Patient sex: M
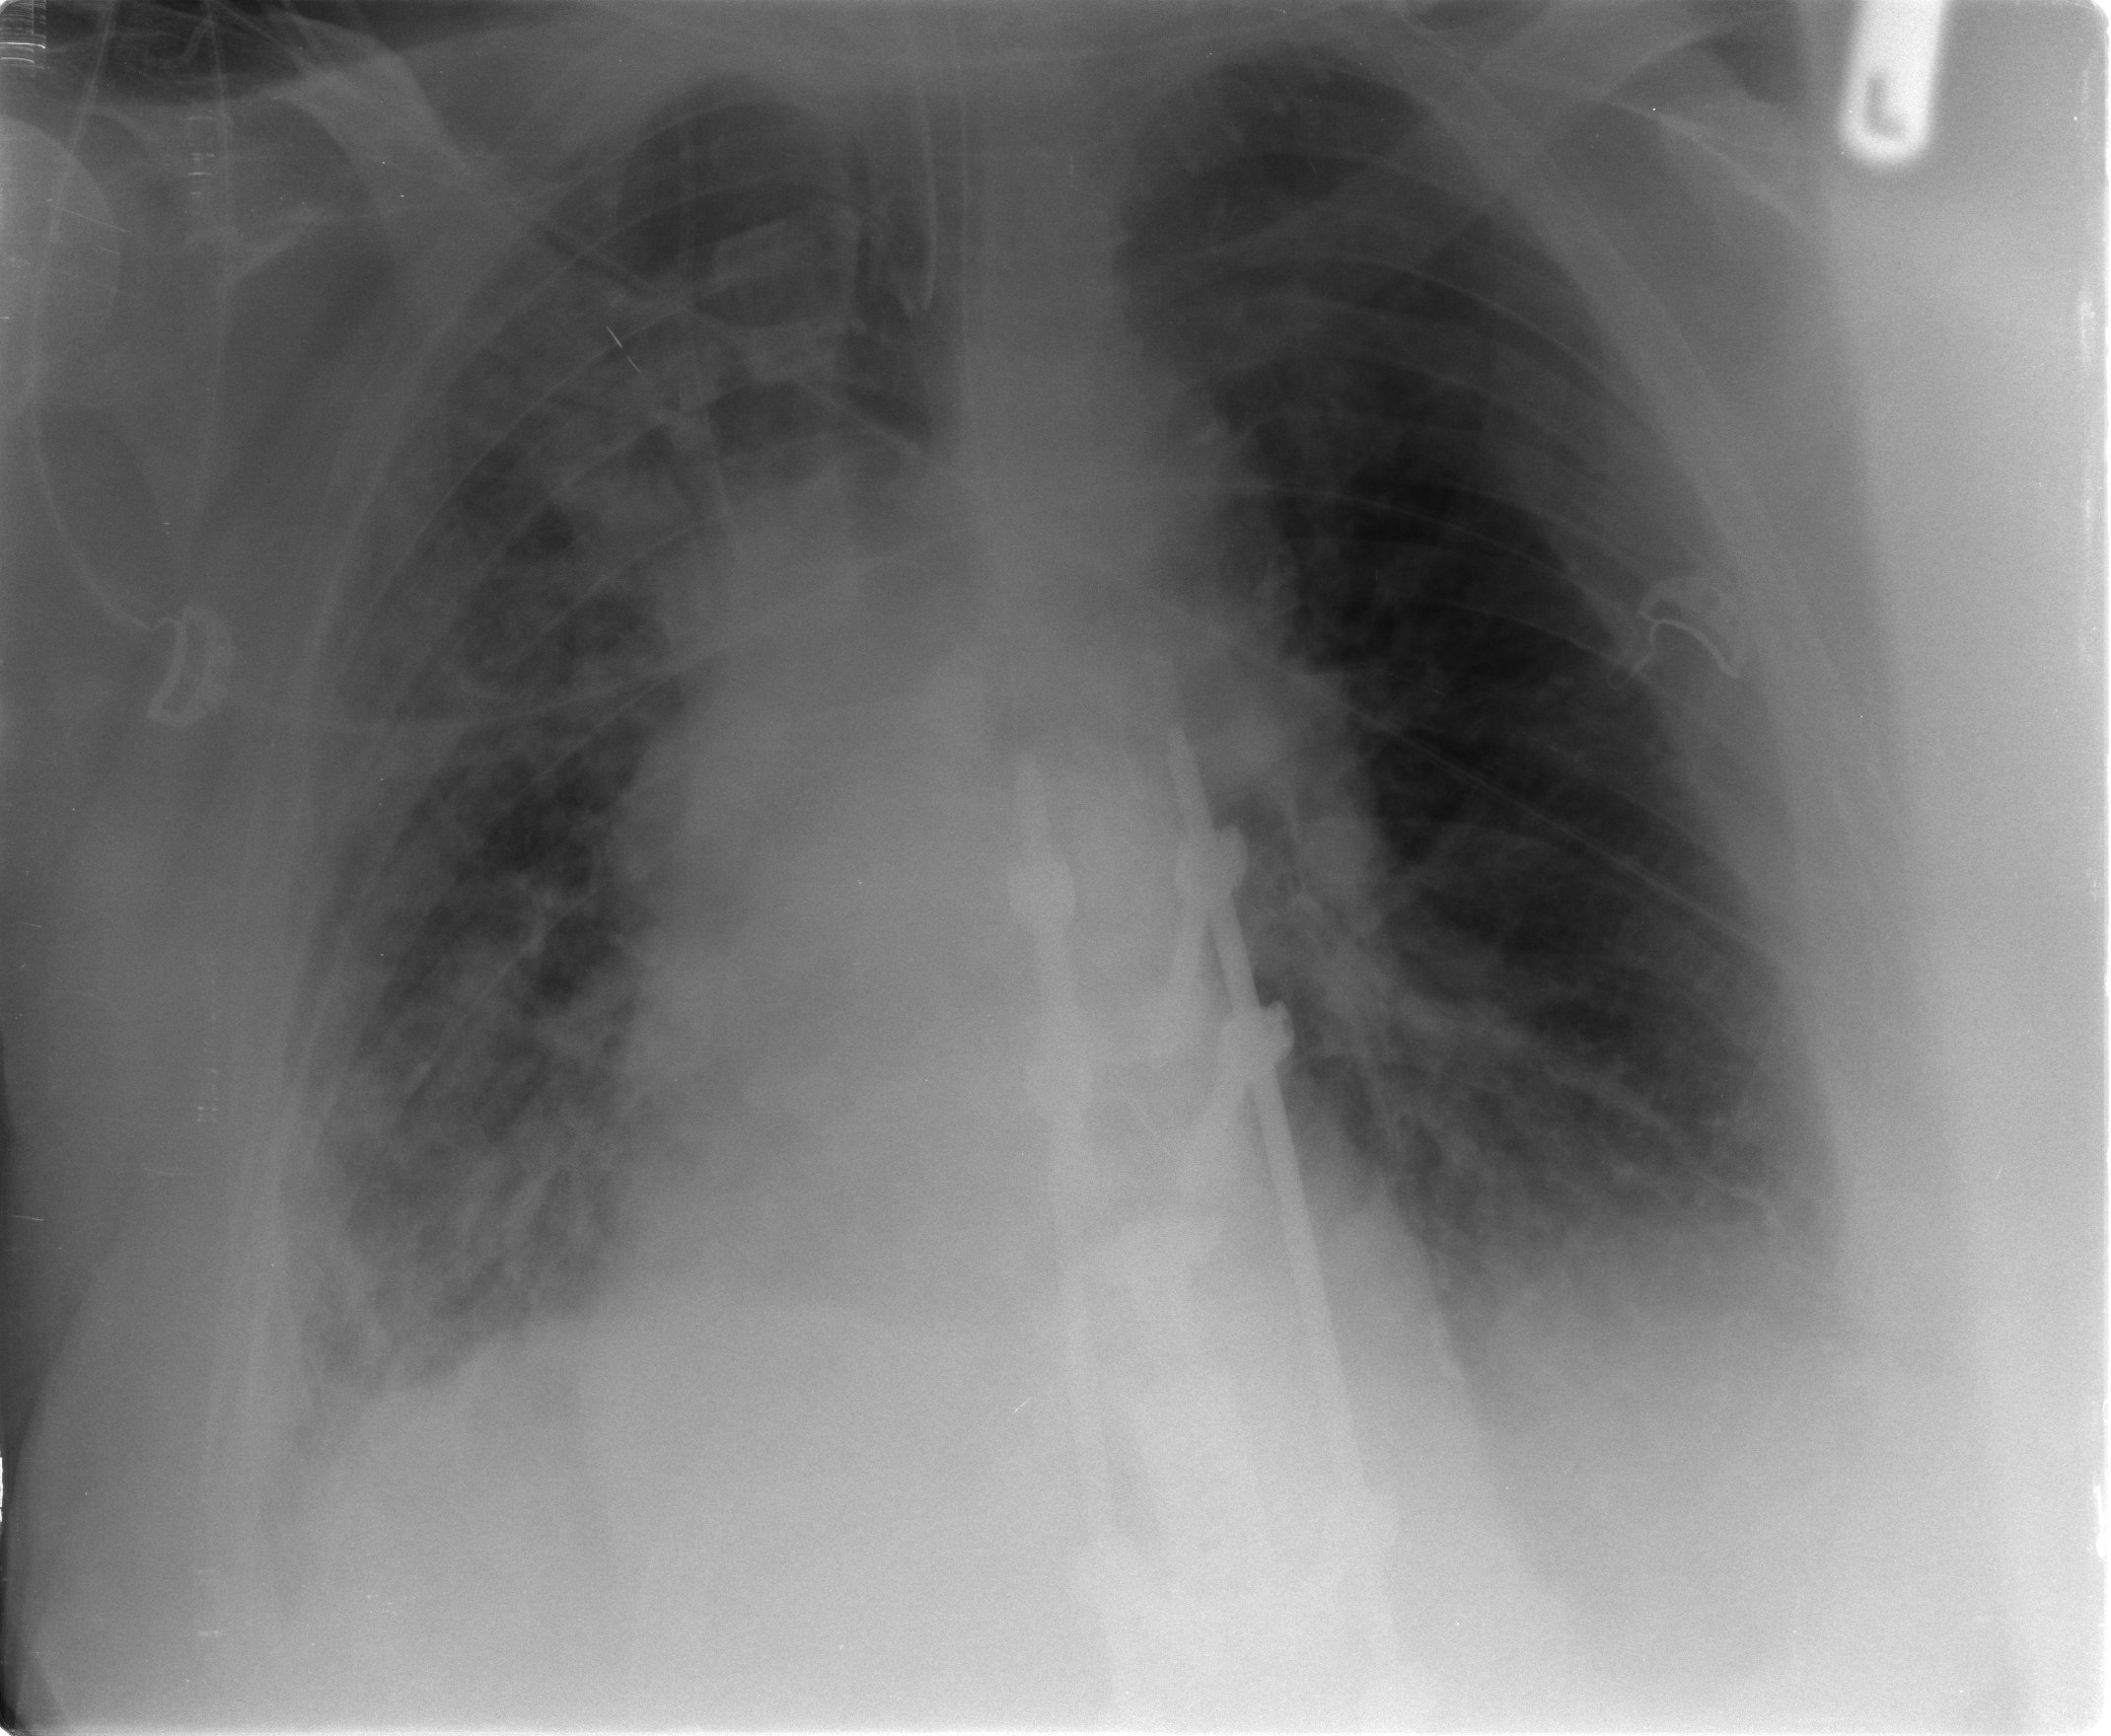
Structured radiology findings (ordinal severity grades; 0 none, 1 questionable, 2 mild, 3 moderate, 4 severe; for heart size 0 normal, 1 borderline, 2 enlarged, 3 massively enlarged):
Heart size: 0
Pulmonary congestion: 2
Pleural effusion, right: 1
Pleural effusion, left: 2
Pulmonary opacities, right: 3
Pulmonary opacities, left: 0
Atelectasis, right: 2
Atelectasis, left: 0